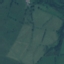
Label: Pasture